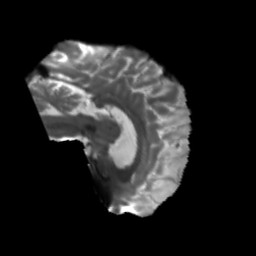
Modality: T2w
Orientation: sagittal
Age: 61
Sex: female
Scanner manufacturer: siemens
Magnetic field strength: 3 T
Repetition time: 5.25 s
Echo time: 0.08 s